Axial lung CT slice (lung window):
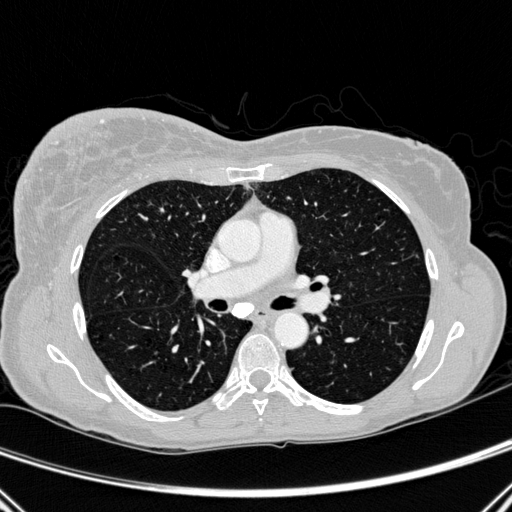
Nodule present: no